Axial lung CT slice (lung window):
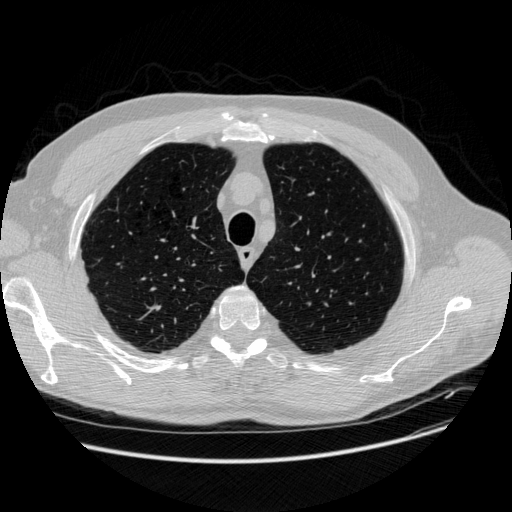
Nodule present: no